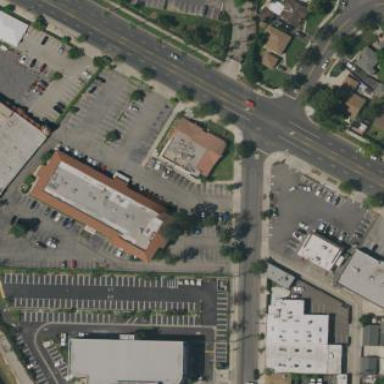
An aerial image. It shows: Commercial building.